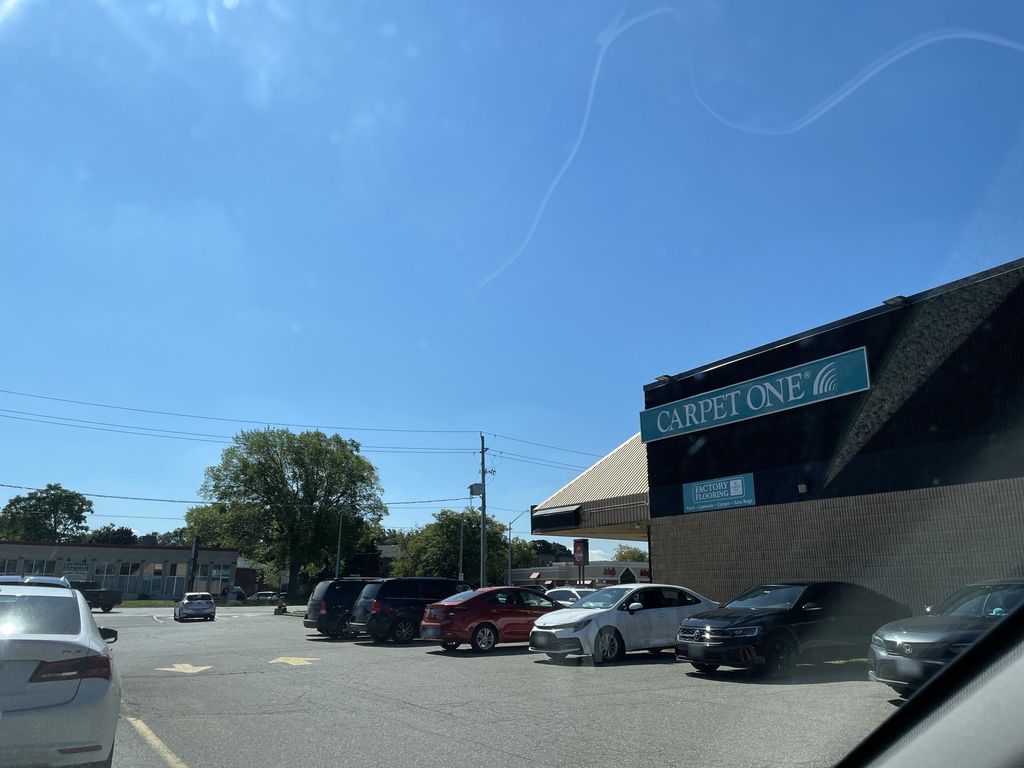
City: kitchener-waterloo